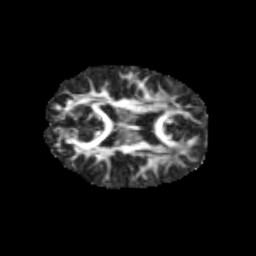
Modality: FA
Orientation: axial
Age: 10
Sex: female
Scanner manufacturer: siemens
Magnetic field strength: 3 T
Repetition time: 3.8 s
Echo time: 0.07 s